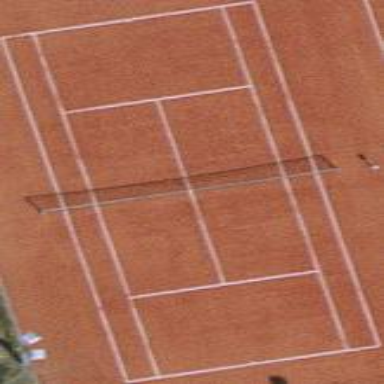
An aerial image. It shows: Tennis court on pitch.